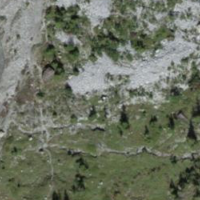
EUNIS habitat code: 25
Species observed at this site:
Pinguicula alpina
Dryas octopetala